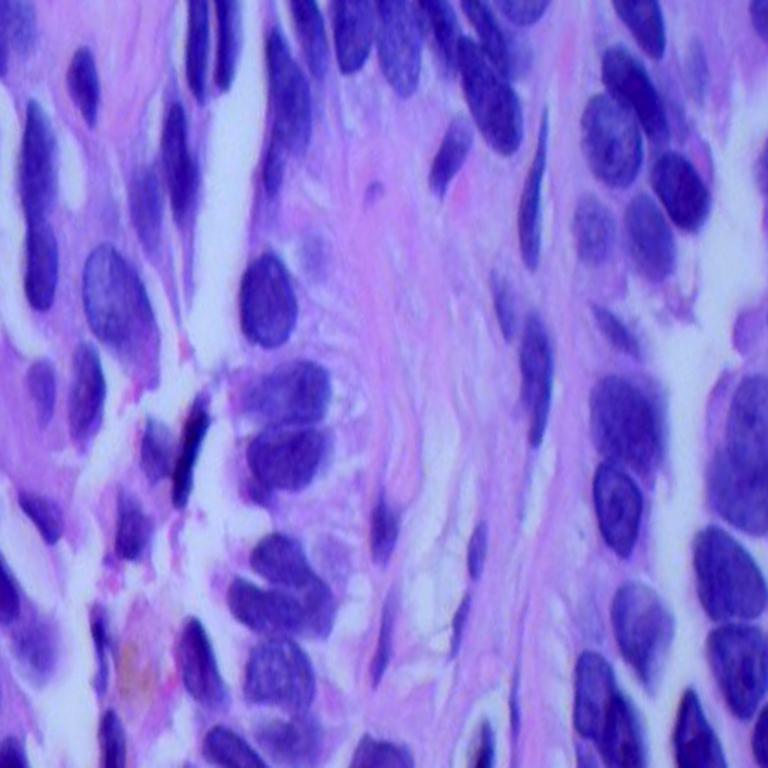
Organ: lung
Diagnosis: adenocarcinomas